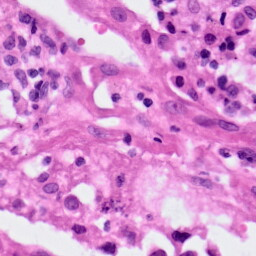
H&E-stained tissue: Lung